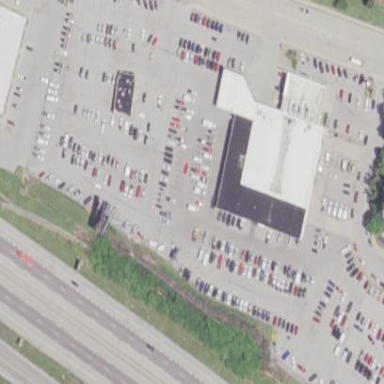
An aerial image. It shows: Retail area.